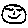
Label: smiley face